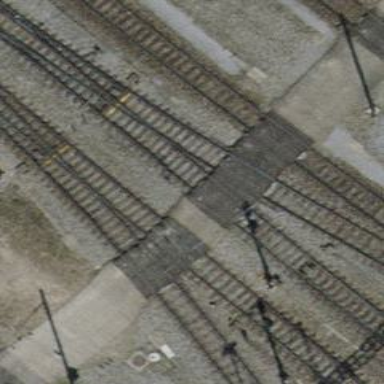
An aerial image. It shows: Yard with single rail track. The railway track is electrified with contact line for service purposes.